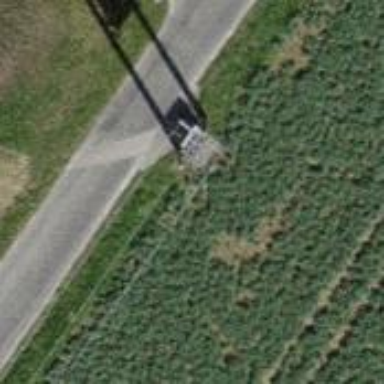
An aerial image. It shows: Pole with transformer.